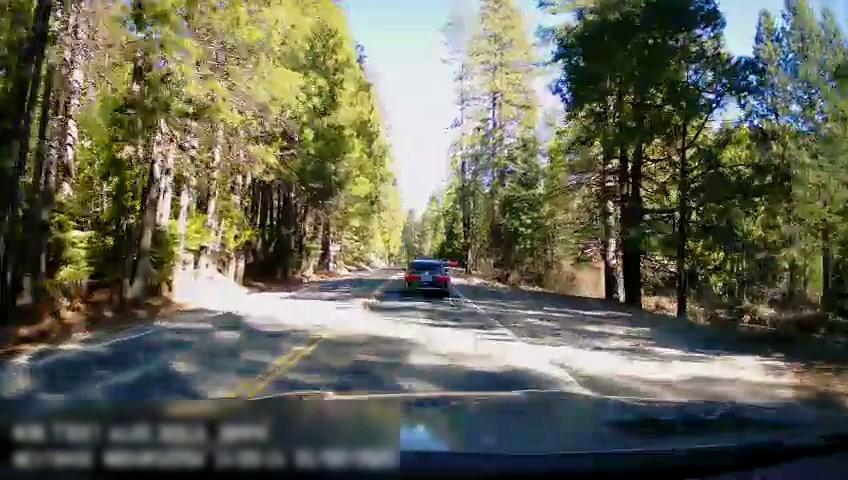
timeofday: Day
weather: Sunny
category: Drivable Space
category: Vehicles | Car
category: Lanes | Opposite Lane
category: Lanes | Opposite Lane
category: Lanes | Current Lane
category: Lanes | Current Lane